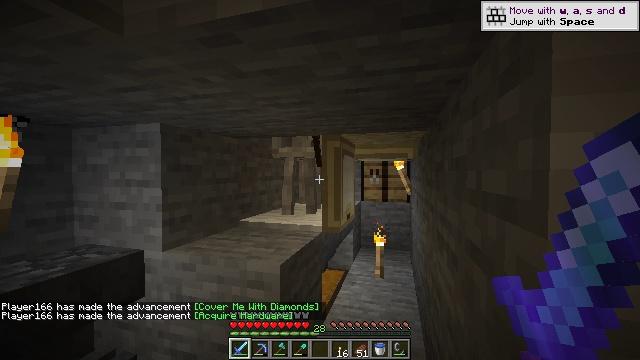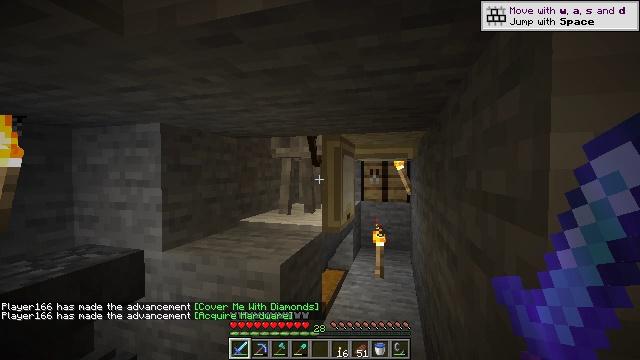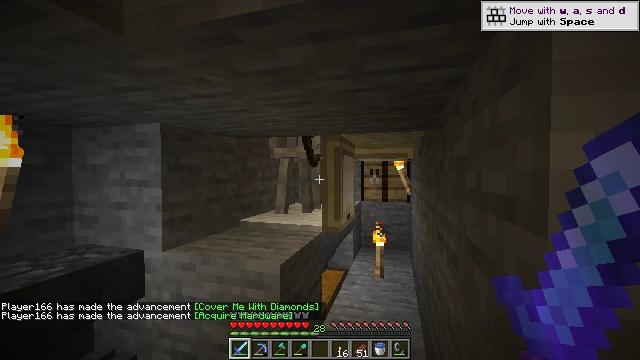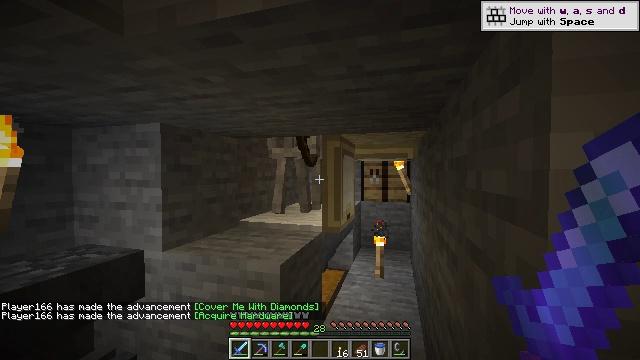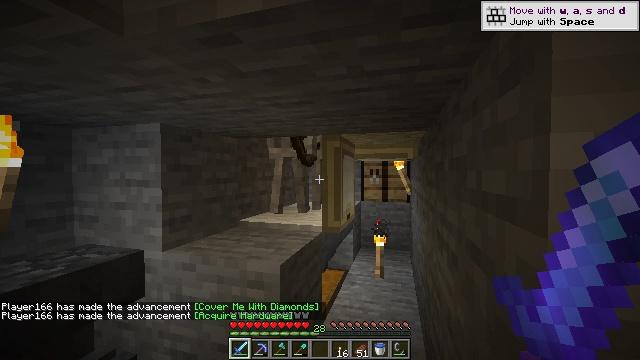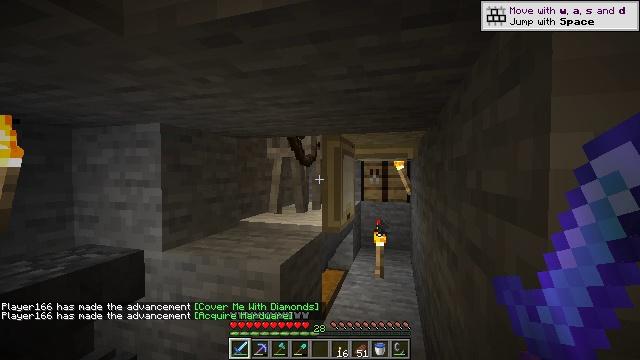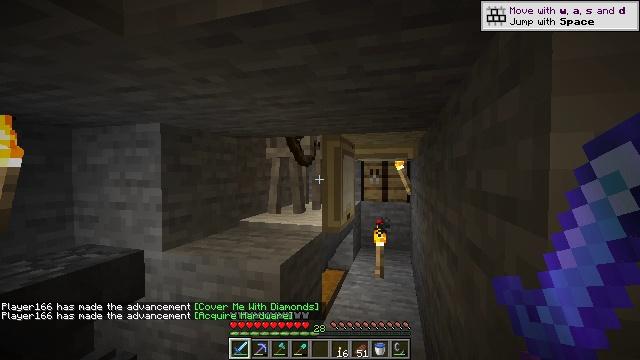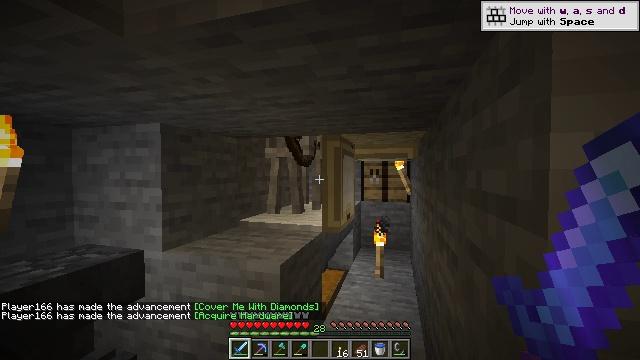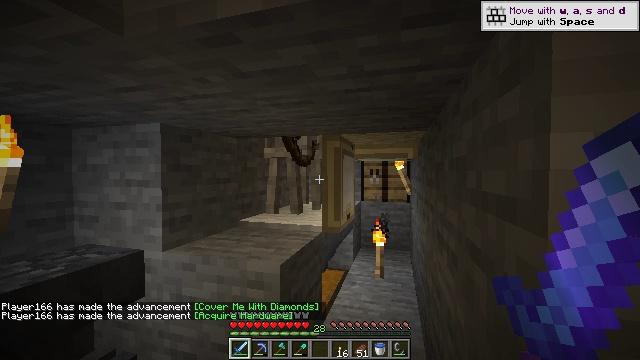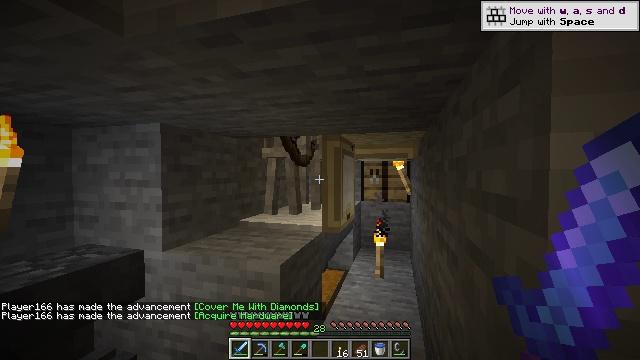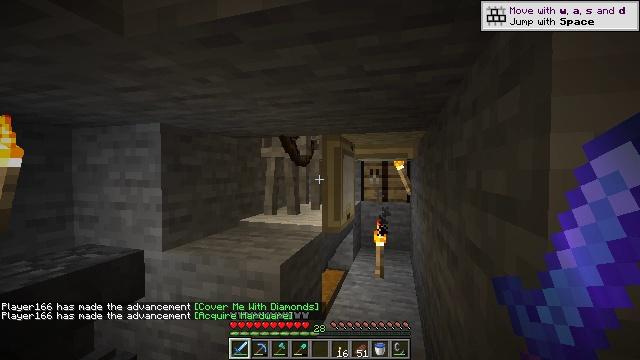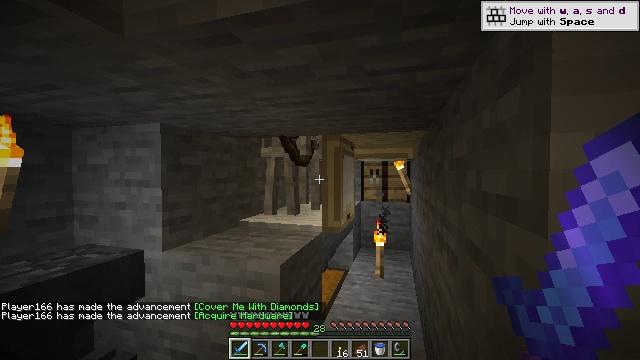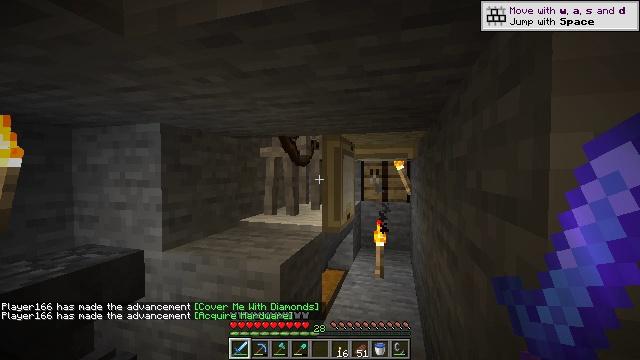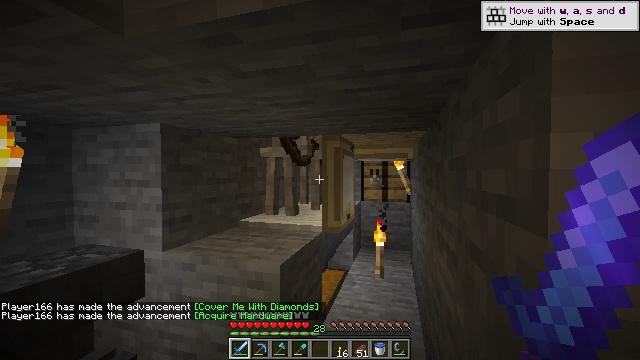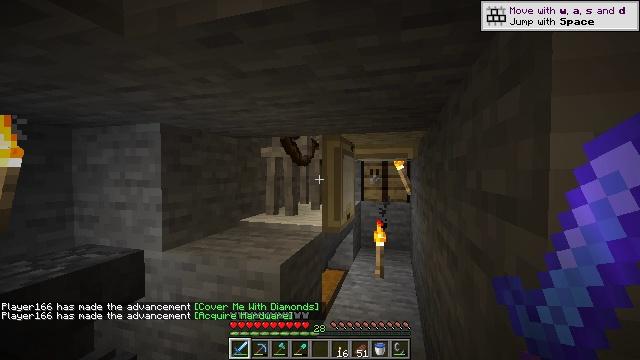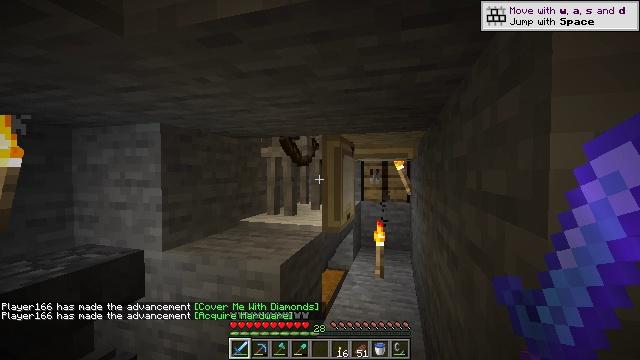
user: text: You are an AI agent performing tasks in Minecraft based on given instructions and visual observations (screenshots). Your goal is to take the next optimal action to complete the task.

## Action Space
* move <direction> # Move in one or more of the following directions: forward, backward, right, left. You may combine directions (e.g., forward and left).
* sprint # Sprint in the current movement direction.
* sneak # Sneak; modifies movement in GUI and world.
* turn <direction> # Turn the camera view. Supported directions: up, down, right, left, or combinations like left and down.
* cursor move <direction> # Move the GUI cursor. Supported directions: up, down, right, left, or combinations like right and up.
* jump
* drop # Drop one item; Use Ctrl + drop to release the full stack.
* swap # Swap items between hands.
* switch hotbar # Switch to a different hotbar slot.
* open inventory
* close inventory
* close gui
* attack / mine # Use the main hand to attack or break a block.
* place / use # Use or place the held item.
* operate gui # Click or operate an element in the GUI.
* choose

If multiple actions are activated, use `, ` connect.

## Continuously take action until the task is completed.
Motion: motion action
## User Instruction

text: Kill a skeleton.
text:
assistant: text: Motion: no_op
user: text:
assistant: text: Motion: no_op
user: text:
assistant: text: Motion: no_op
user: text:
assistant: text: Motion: no_op
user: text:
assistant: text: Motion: no_op
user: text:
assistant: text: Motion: no_op
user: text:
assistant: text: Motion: no_op
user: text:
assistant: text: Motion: no_op
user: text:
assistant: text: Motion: no_op
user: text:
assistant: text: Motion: no_op
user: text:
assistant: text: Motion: no_op
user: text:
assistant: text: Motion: no_op
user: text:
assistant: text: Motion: no_op
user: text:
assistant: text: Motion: no_op
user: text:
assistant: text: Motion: no_op
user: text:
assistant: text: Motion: no_op
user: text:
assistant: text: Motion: no_op
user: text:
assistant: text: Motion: no_op
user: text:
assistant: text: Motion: no_op
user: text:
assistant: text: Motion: no_op
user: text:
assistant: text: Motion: no_op
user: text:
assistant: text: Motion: no_op
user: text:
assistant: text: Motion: no_op
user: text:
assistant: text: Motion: no_op
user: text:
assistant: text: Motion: no_op
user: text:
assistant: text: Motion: no_op
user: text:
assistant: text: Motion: no_op
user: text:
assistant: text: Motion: no_op
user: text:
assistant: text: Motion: no_op
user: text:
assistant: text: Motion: no_op